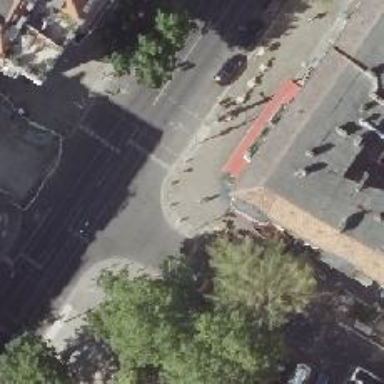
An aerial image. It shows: Asphalt footway with unmarked crossing.